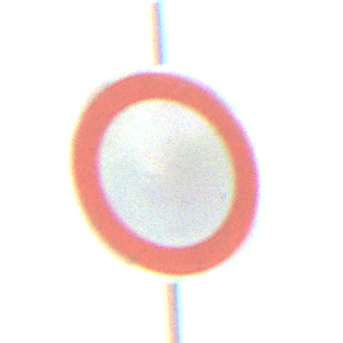
Verkehrszeichen: VerbotFahrzeugeAllerArt
Umgebung: Outdoor, Suburban
Tageszeit: SunriseSunset
Wetter: PartlyCloudy
Licht: Natural
Jahreszeit: NotSpecified
Kontrast: MediumContrast